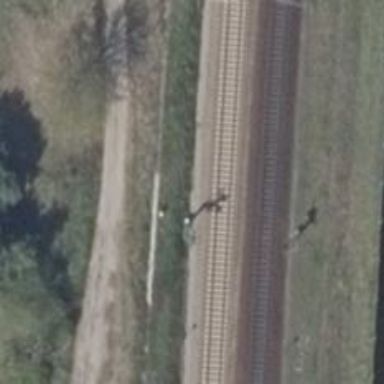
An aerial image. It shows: Railway signal.